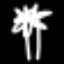
Label: palm tree